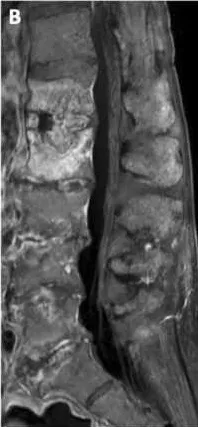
MRI confirms discitis-osteomyelitis changes observed on CT. Post-contrast images. Demonstrate prominent edema and enhancement of the L1 and L2 vertebral bodies and within the L1-L2 intervertebral disc, compatible with discitis-osteomyelitis. There is also mild edema and enhancement of the L3-L4 vertebral endplates, which in conjunction with new erosive endplate changes seen on the CT, are suggestive of early discitis-osteomyelitis at this level.
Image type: radiology (mri)